Interaction volume radius: 5 \u00c5
Interaction volume height: 45 \u00c5
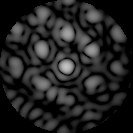
Disorder parameter: 0.382